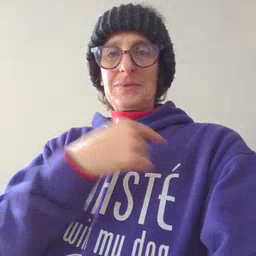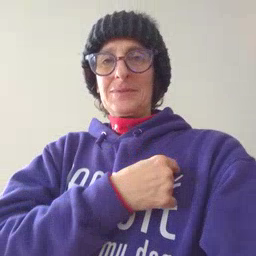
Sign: weus